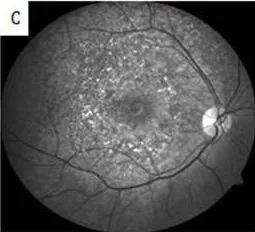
C, D) Dark patches at the macular region in fundus autofluorescence (FAF).
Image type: ophthalmic_imaging (autofluorescence)